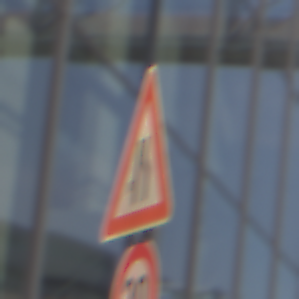
Verkehrszeichen: EinseitigVerengteFahrbahnRechts
Zusatzzeichen unten: Geschwindigkeit30
Umgebung: Outdoor, Urban
Tageszeit: MorningAfternoon
Wetter: PartlyCloudy
Licht: Natural
Jahreszeit: NotSpecified
Kontrast: HighContrast